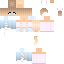
A female human skin with pale skin, wearing blonde long hair dressed in a blue tshirt and red pants, featuring a closed mouth.